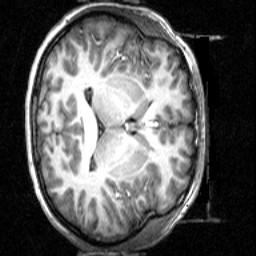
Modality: T1w
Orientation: axial
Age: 21
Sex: female